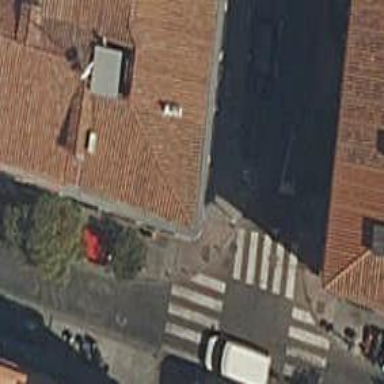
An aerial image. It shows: Restaurant.